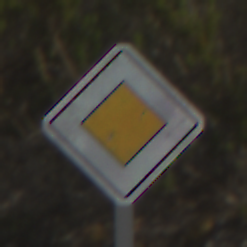
Verkehrszeichen: Vorfahrtsstrasse
Umgebung: Outdoor, RoadRail
Tageszeit: MorningAfternoon
Wetter: PartlyCloudy
Licht: Natural
Jahreszeit: NotSpecified
Kontrast: HighContrast